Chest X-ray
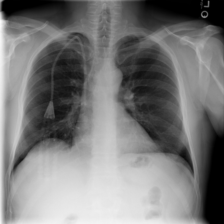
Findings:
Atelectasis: negative
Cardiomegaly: negative
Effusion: negative
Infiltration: negative
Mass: negative
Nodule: negative
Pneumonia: negative
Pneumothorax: negative
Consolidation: negative
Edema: negative
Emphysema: negative
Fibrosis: negative
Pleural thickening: negative
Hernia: negative